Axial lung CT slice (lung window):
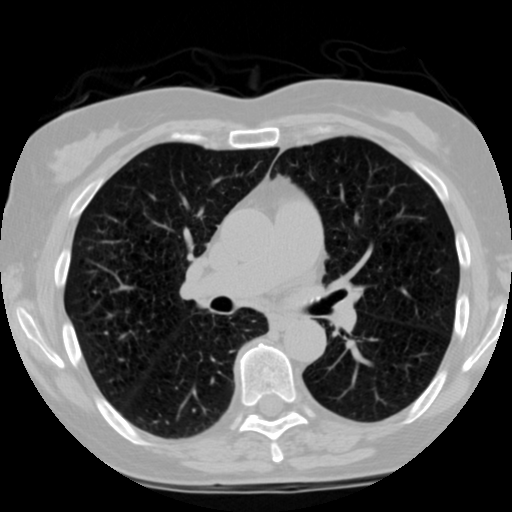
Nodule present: no